What has changed from the first image to the second?
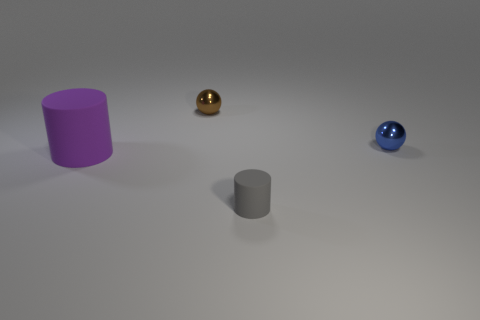
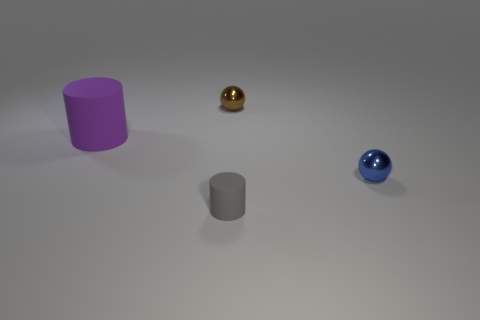
the blue shiny thing is in a different location
the tiny blue thing changed its location
the tiny blue object moved
the tiny blue shiny ball right of the gray cylinder is in a different location
the small blue metal thing is in a different location
the tiny blue metallic sphere that is in front of the purple matte cylinder changed its location
the tiny blue metallic ball on the right side of the brown metal object is in a different location
the small blue metallic sphere in front of the purple rubber cylinder changed its location